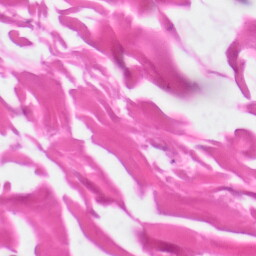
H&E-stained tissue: Skin